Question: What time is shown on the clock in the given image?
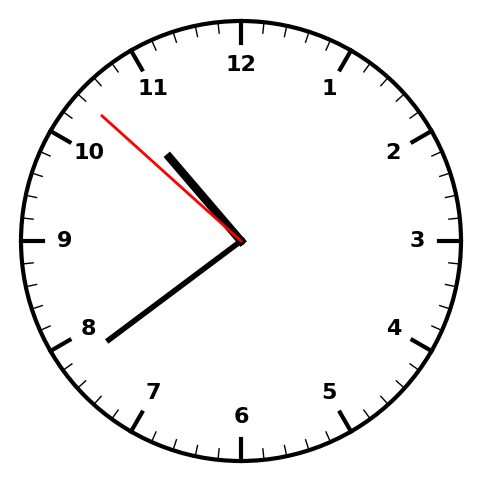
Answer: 10:38:52